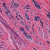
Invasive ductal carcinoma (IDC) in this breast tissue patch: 1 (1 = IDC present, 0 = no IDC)